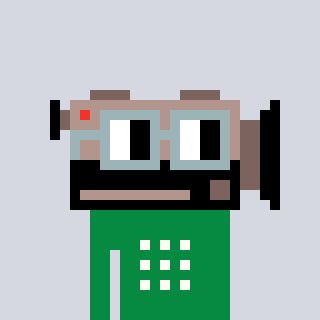
a pixel art character with square dark gray glasses, a camcorder-shaped head and a green-colored body on a cool background